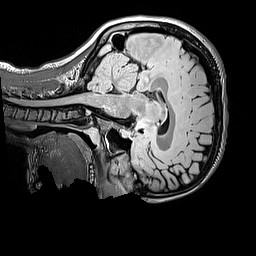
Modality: FLAIR
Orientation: sagittal
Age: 10
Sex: female
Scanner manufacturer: siemens
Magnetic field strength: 3 T
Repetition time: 5 s
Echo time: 0.388 s